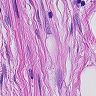
Metastatic tissue present: yes